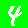
Digit: 4